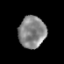
Tissue: prostate
Cell type: T cells
Senescence score: 0.2802
Nuclear area (px): 845
Mean DAPI intensity: 134.316